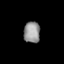
Tissue: lung
Cell type: Endothelial cells
Senescence score: 0.7084
Nuclear area (px): 341
Mean DAPI intensity: 147.633